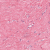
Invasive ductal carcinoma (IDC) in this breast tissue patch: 0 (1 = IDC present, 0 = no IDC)